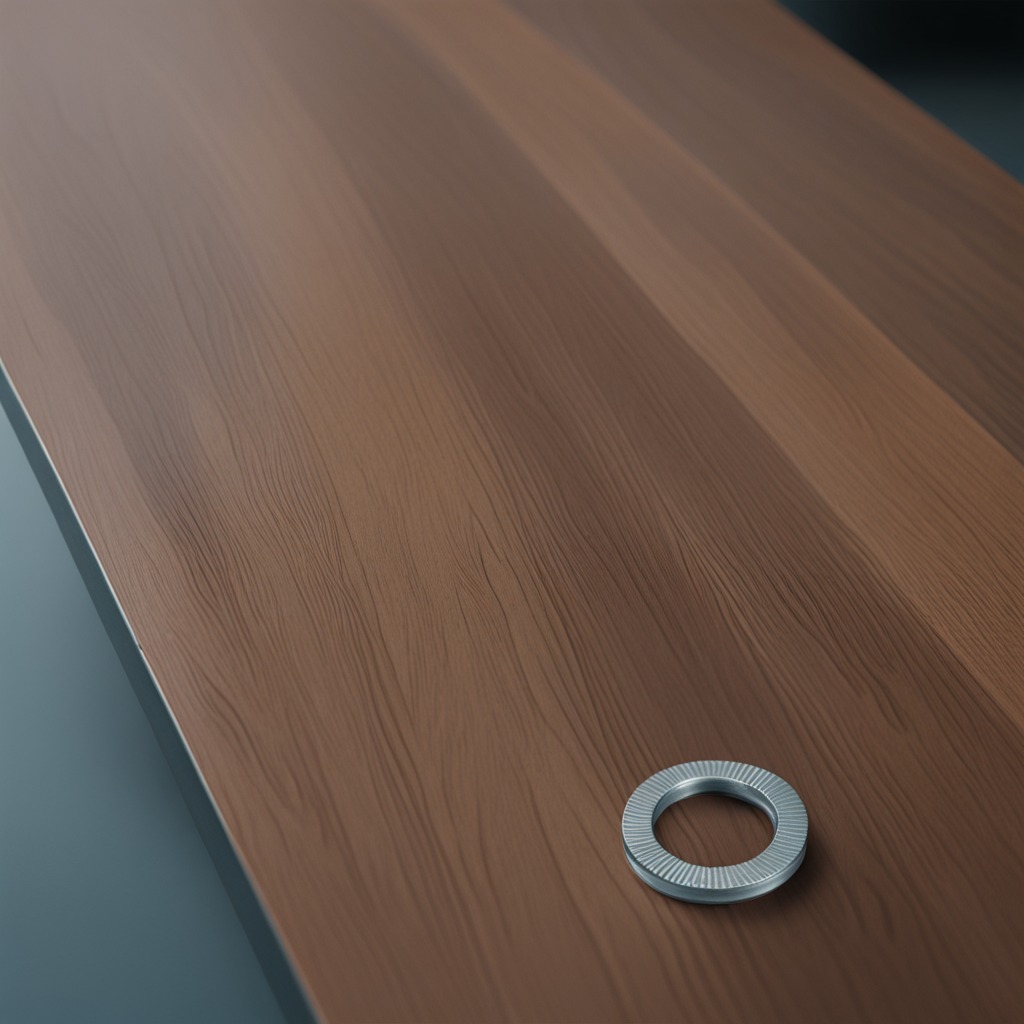
A flat metal washer is lying on the old table.